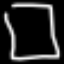
Label: square